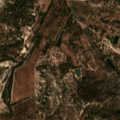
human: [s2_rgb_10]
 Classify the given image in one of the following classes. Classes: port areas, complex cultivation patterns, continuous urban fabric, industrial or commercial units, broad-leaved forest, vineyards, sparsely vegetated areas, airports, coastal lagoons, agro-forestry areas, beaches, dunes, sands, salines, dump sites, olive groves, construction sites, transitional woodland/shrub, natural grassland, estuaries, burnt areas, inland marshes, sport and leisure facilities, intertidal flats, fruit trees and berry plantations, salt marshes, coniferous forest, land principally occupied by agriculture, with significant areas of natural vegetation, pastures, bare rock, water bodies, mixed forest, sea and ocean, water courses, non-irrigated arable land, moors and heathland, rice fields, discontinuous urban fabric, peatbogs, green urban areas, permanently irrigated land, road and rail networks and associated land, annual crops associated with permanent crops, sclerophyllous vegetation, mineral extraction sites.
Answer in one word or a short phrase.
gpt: non-irrigated arable land, permanently irrigated land, mixed forest, transitional woodland/shrub